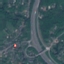
Label: Highway